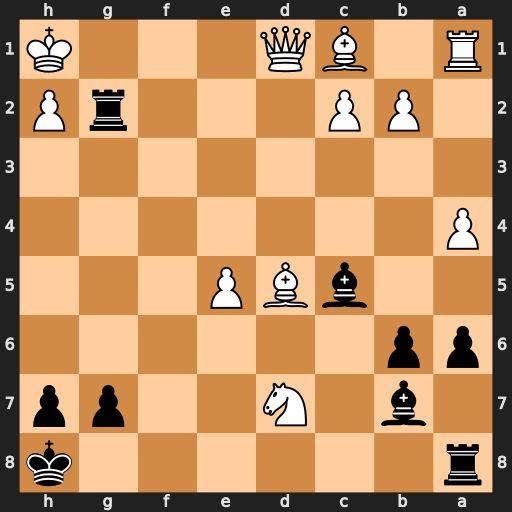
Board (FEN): r6k/1b1N2pp/pp6/2bBP3/P7/8/1PP3rP/R1BQ3K
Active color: b
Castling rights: -
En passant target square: -
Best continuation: Bxd5 Nxc5 Rd2+ Kg1 Rxd1+